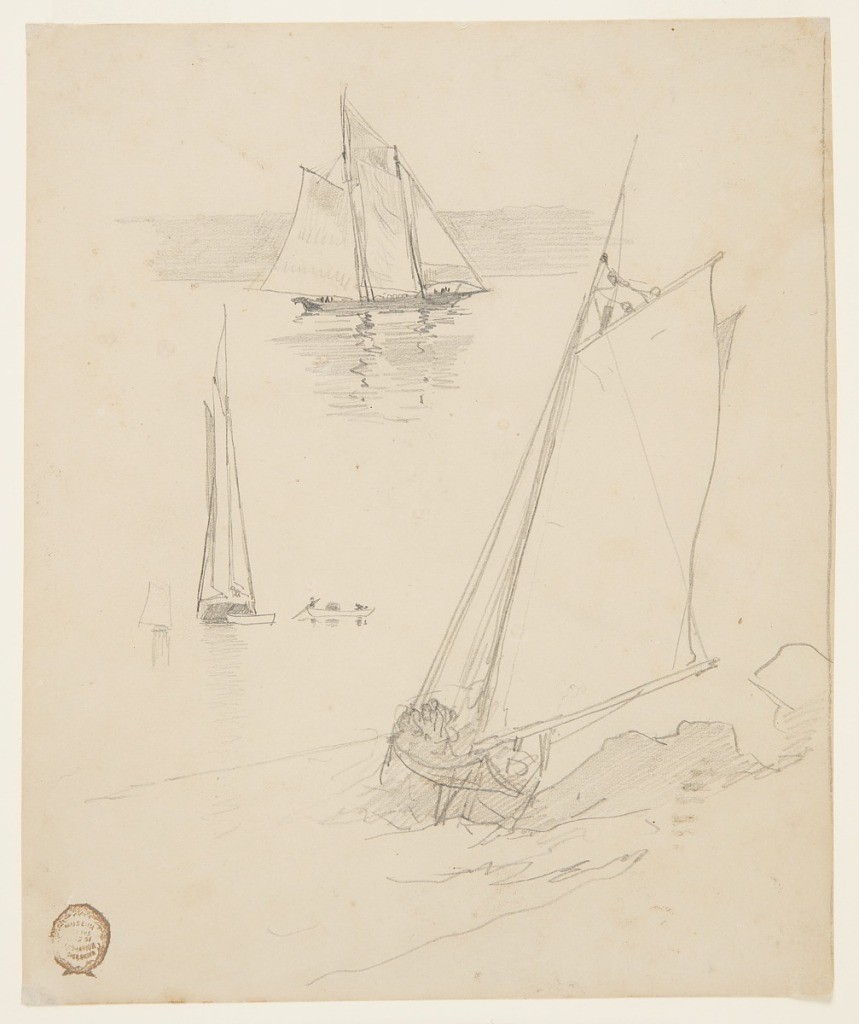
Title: Three Sketches of Schooners
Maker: Winslow Homer, American, 1836–1910
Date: ca. 1880
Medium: Graphite on paper
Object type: Drawing
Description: Vertical view showing three sketches of schooners, with top schooner shown in water against hills.